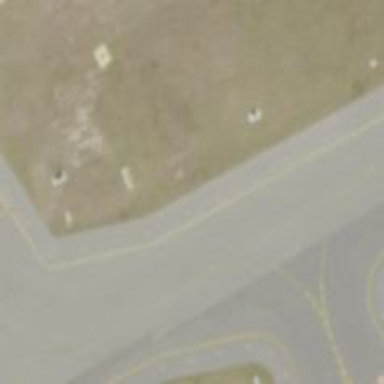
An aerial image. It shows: Image of taxiway at airport.